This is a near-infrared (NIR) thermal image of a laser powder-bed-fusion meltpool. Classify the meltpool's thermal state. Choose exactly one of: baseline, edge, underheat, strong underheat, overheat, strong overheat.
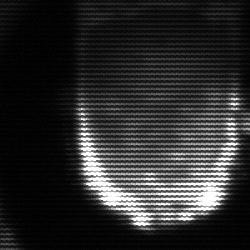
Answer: baseline